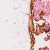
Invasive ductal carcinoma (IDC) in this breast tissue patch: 0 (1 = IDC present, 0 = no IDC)